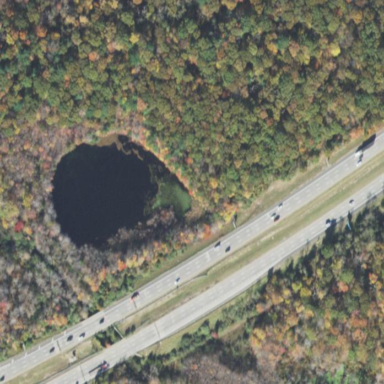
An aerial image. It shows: Reservoir of natural water.